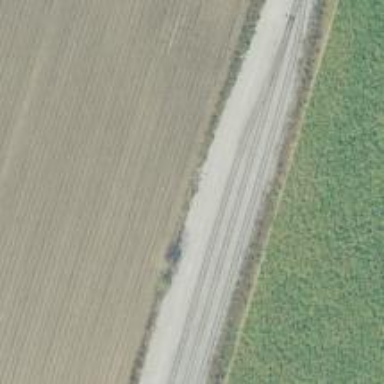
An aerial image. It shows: Railway spur service.